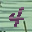
Label: 4